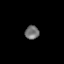
Tissue: prostate
Cell type: Fibroblasts
Senescence score: 0.8343
Nuclear area (px): 185
Mean DAPI intensity: 115.876